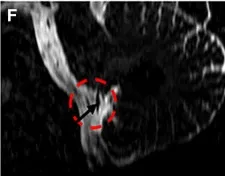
Three-dimensional T2-weighted images. Demonstrating the AICA. Black arrow).
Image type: radiology (mri)